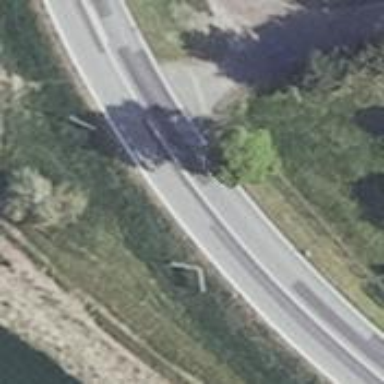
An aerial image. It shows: Secondary road.